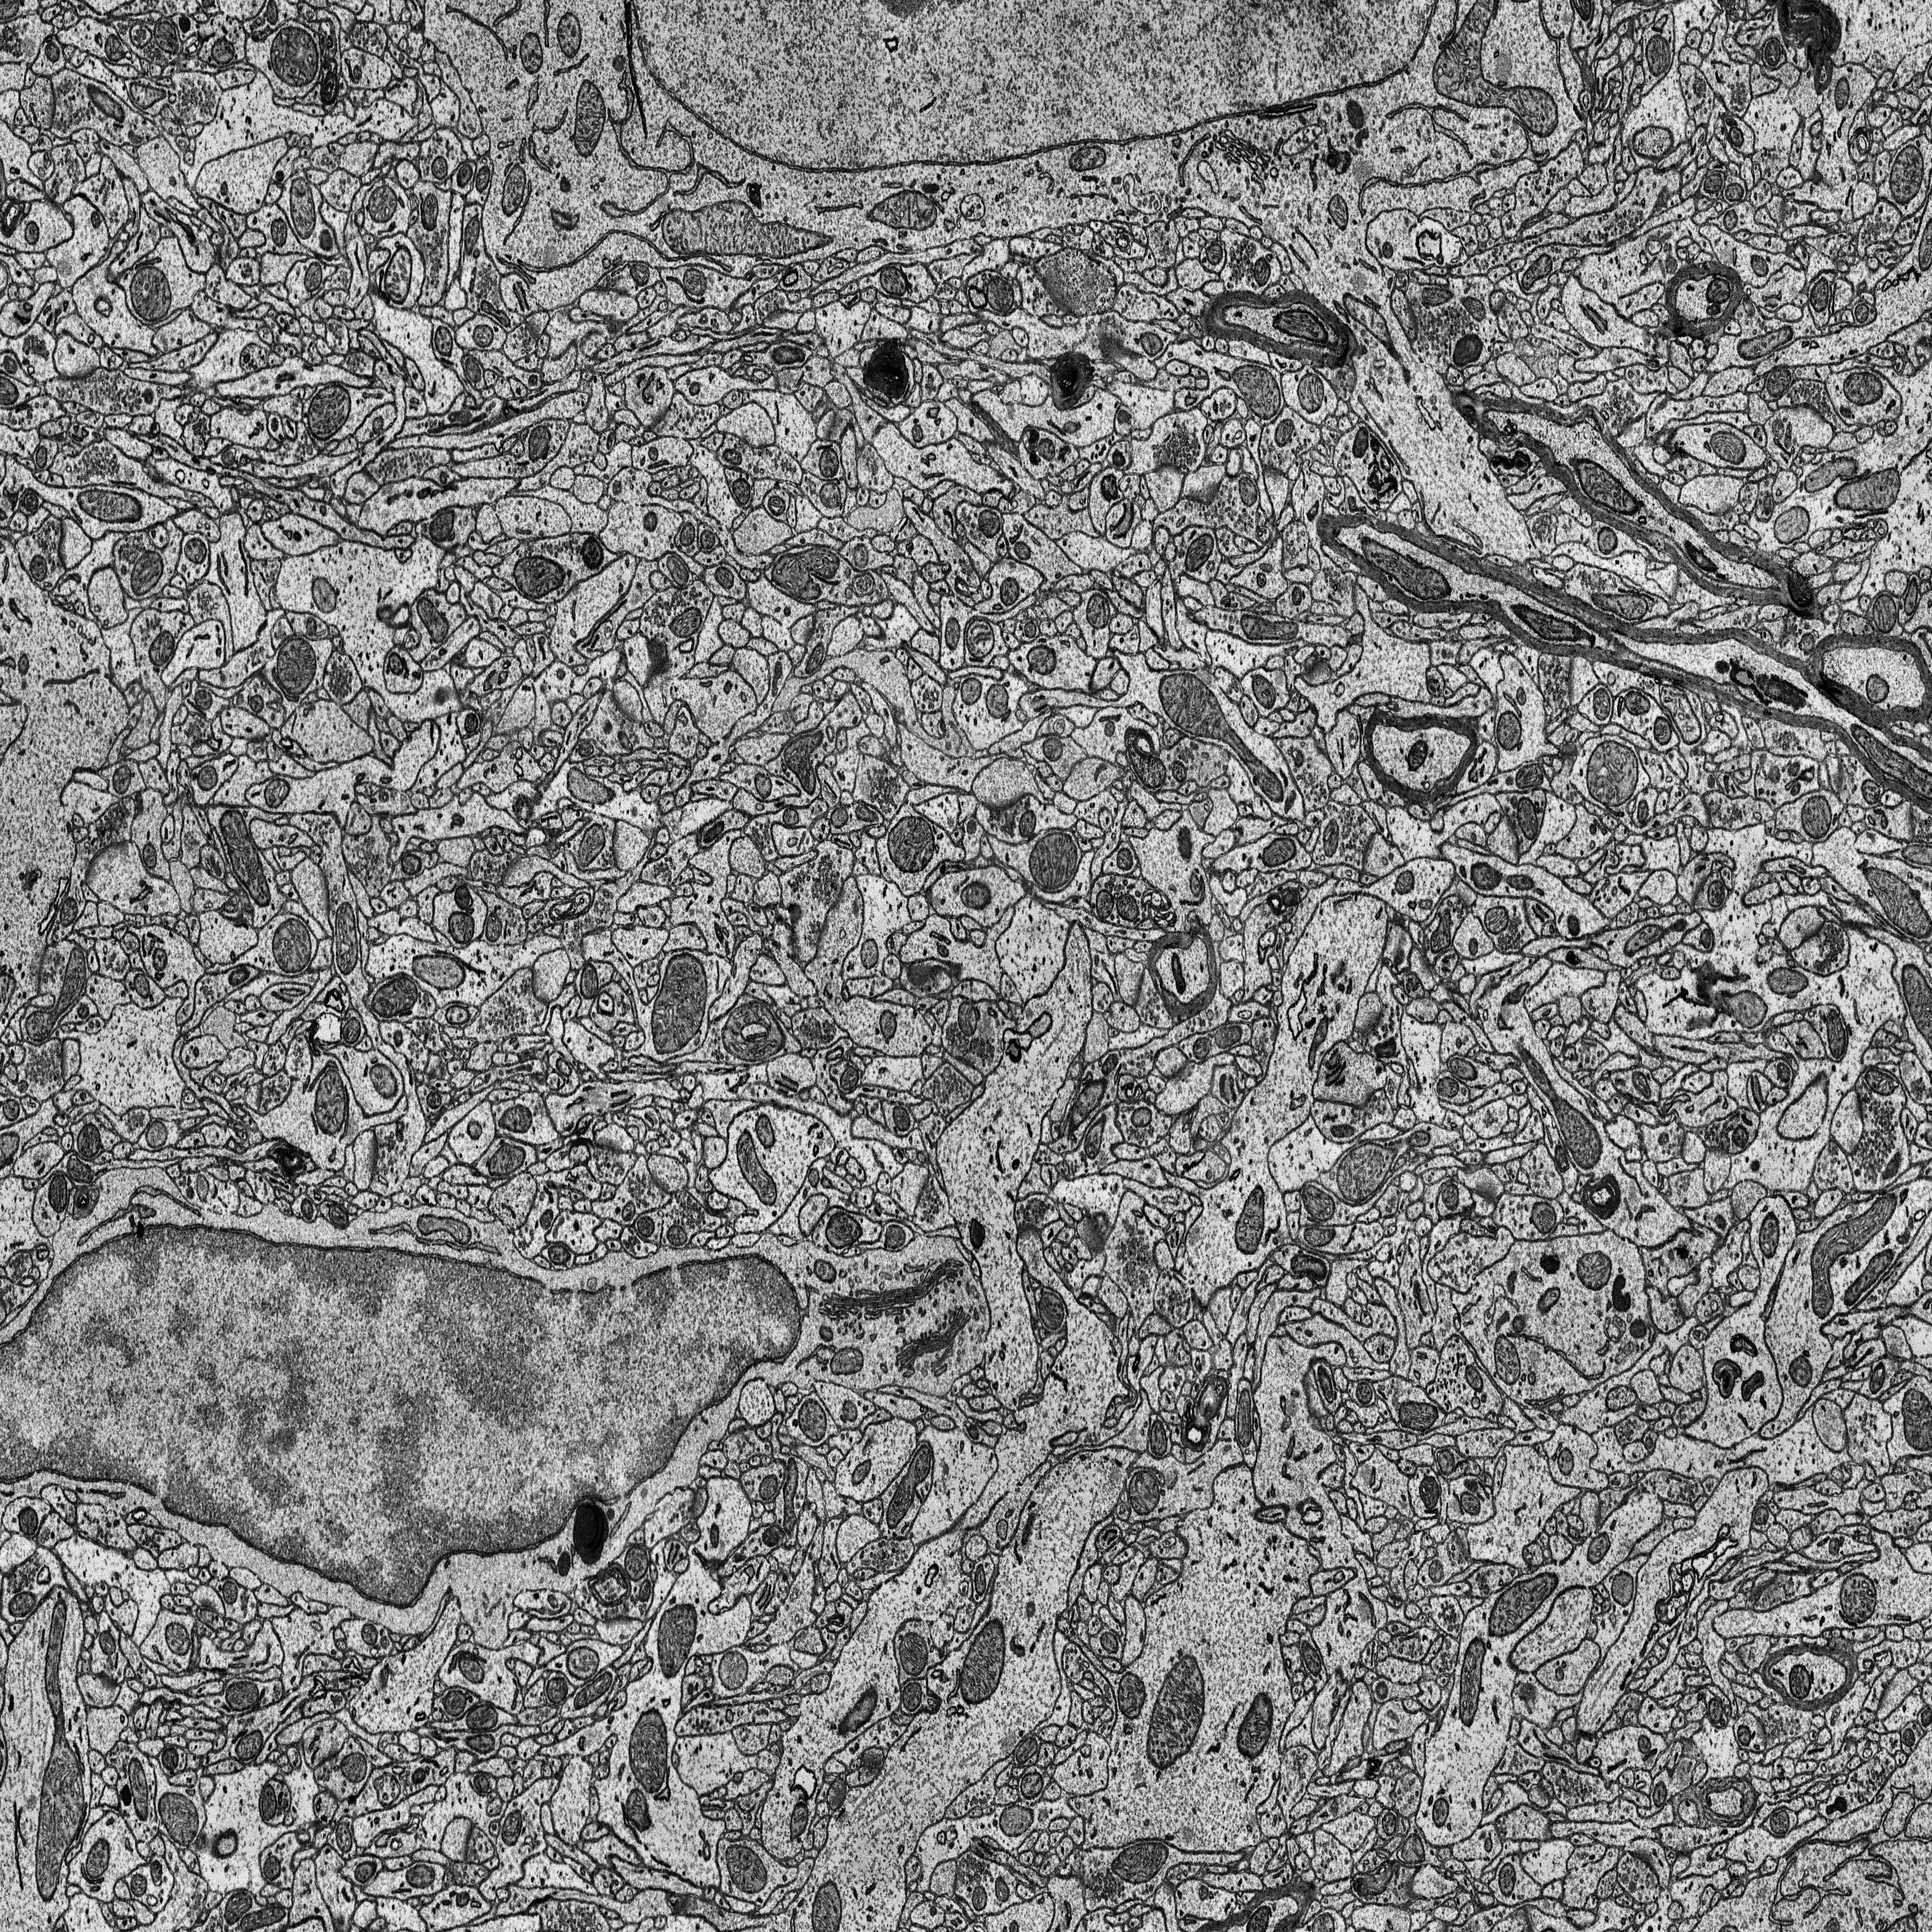
Electron microscopy slice of rat cortex tissue
Slice depth (z): 8
Mitochondria instances in slice: 416